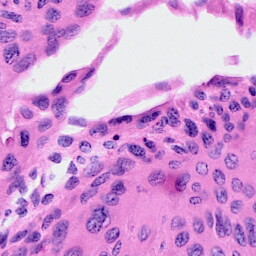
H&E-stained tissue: Cervix